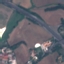
Land use / land cover class: Highway